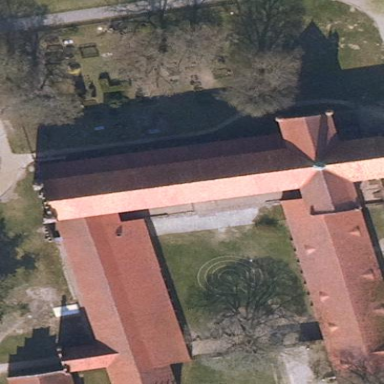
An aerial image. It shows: Beautiful church building.